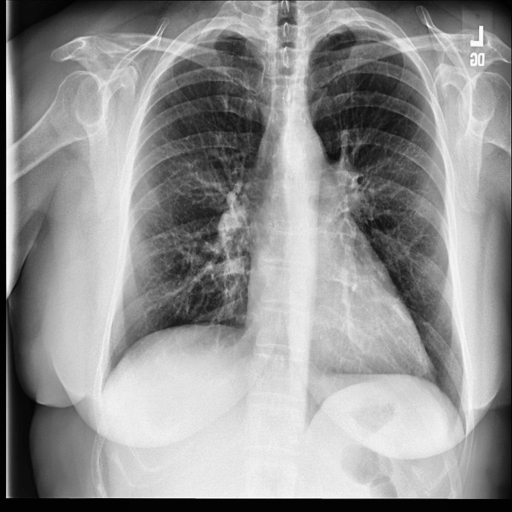
Finding: NORMAL